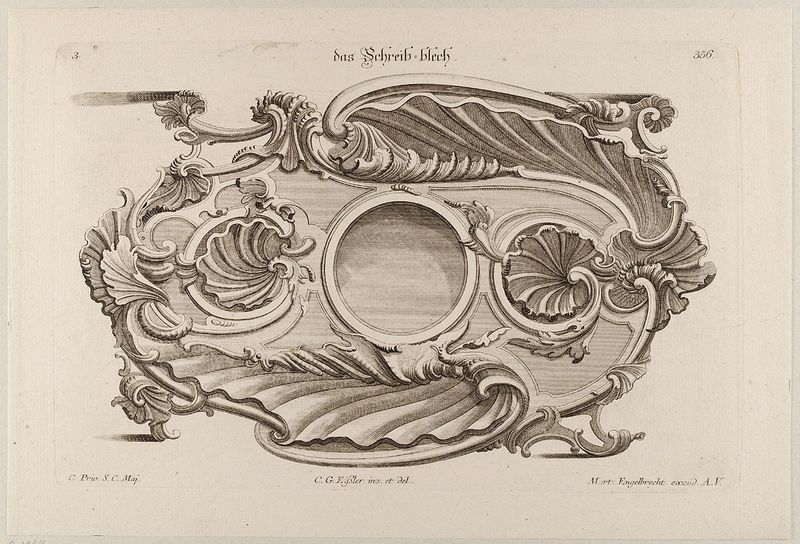
Titel: Ein Schreibblech
Künstler: Martin Engelbrecht
Standort: Hamburg
Institution: Museum für Kunst und Gewerbe Hamburg
Schlagwörter: schatten, weiß, ornament, alt, barock, rokoko, kreis, schrift, perspektive, grafik, graphik, ornamente, verzierung, fotografie, photographie, druck, druckgraphik, schwarz-weiß, druckgrafik, radierung, stich, seite, text, kunstgewerbe, verschlungen, muscheln, nummerierung, kupferstich, kunsthandwerk, rocaille, sxhwarz, goldschmiedearbeit, muscheldekor, das, style, schreib, reproduktionen, kusnt, industriedesign, druckerzeugnisse, muschelwerk, 365, gefäß, behälter, ornamentstich, vorlageblätter, das schreib-blech, schreibblech, 356, locfaekjofcjkosdh, haletrung